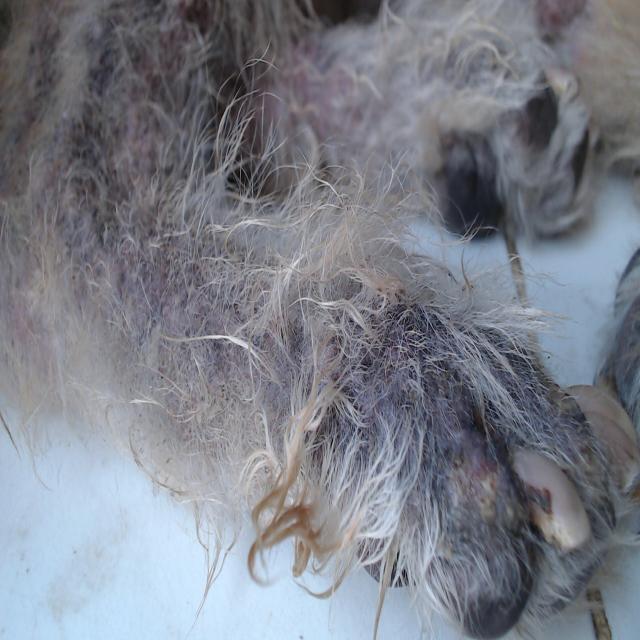
Canine demodicosis (Demodex mange) — caused by Demodex canis mites. Presents with alopecia, follicular papules, pustules, and comedones. Often localized on face and forelimbs.